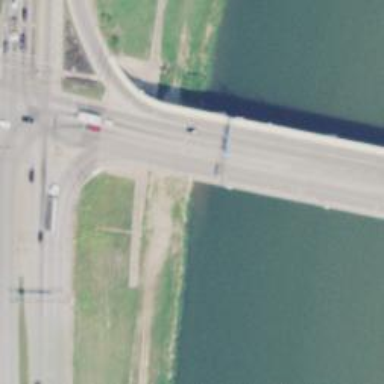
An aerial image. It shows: Secondary road crossing over beam bridge.